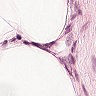
Metastatic tissue present: no